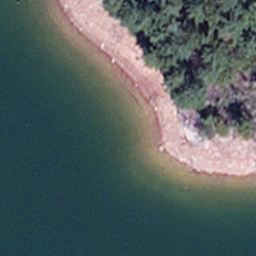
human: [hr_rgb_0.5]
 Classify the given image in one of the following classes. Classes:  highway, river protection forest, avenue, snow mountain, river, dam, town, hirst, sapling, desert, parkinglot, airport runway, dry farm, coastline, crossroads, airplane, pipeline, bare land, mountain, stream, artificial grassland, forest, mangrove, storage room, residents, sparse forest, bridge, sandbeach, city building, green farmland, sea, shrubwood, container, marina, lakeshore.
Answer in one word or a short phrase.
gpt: lakeshore